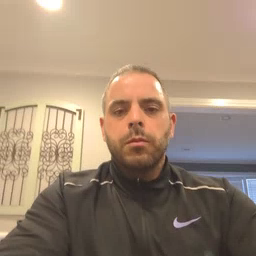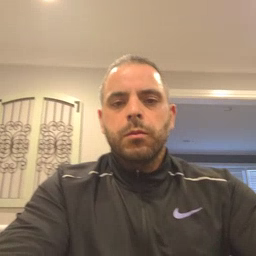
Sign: beside